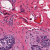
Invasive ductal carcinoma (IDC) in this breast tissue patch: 0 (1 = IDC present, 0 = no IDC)